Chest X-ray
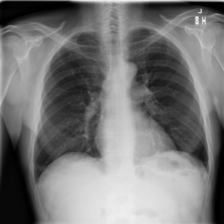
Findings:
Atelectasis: positive
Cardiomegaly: negative
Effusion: positive
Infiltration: negative
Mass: negative
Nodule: negative
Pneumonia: negative
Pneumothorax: negative
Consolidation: negative
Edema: negative
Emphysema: negative
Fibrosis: negative
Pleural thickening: negative
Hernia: negative